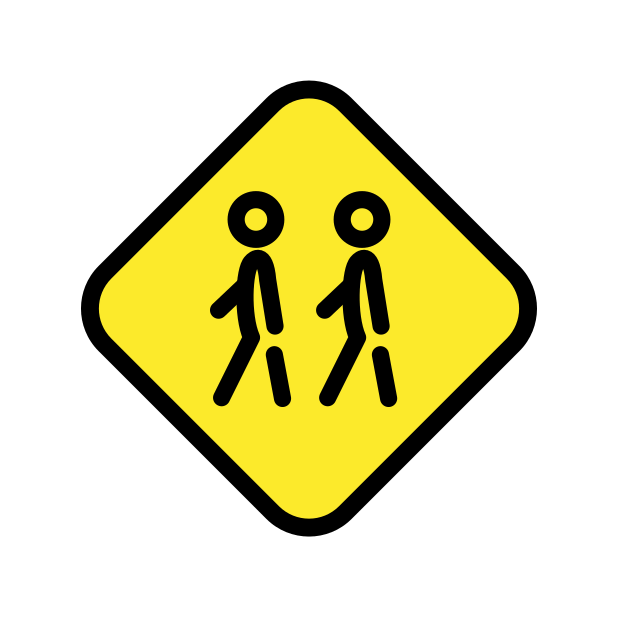
children crossing